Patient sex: F
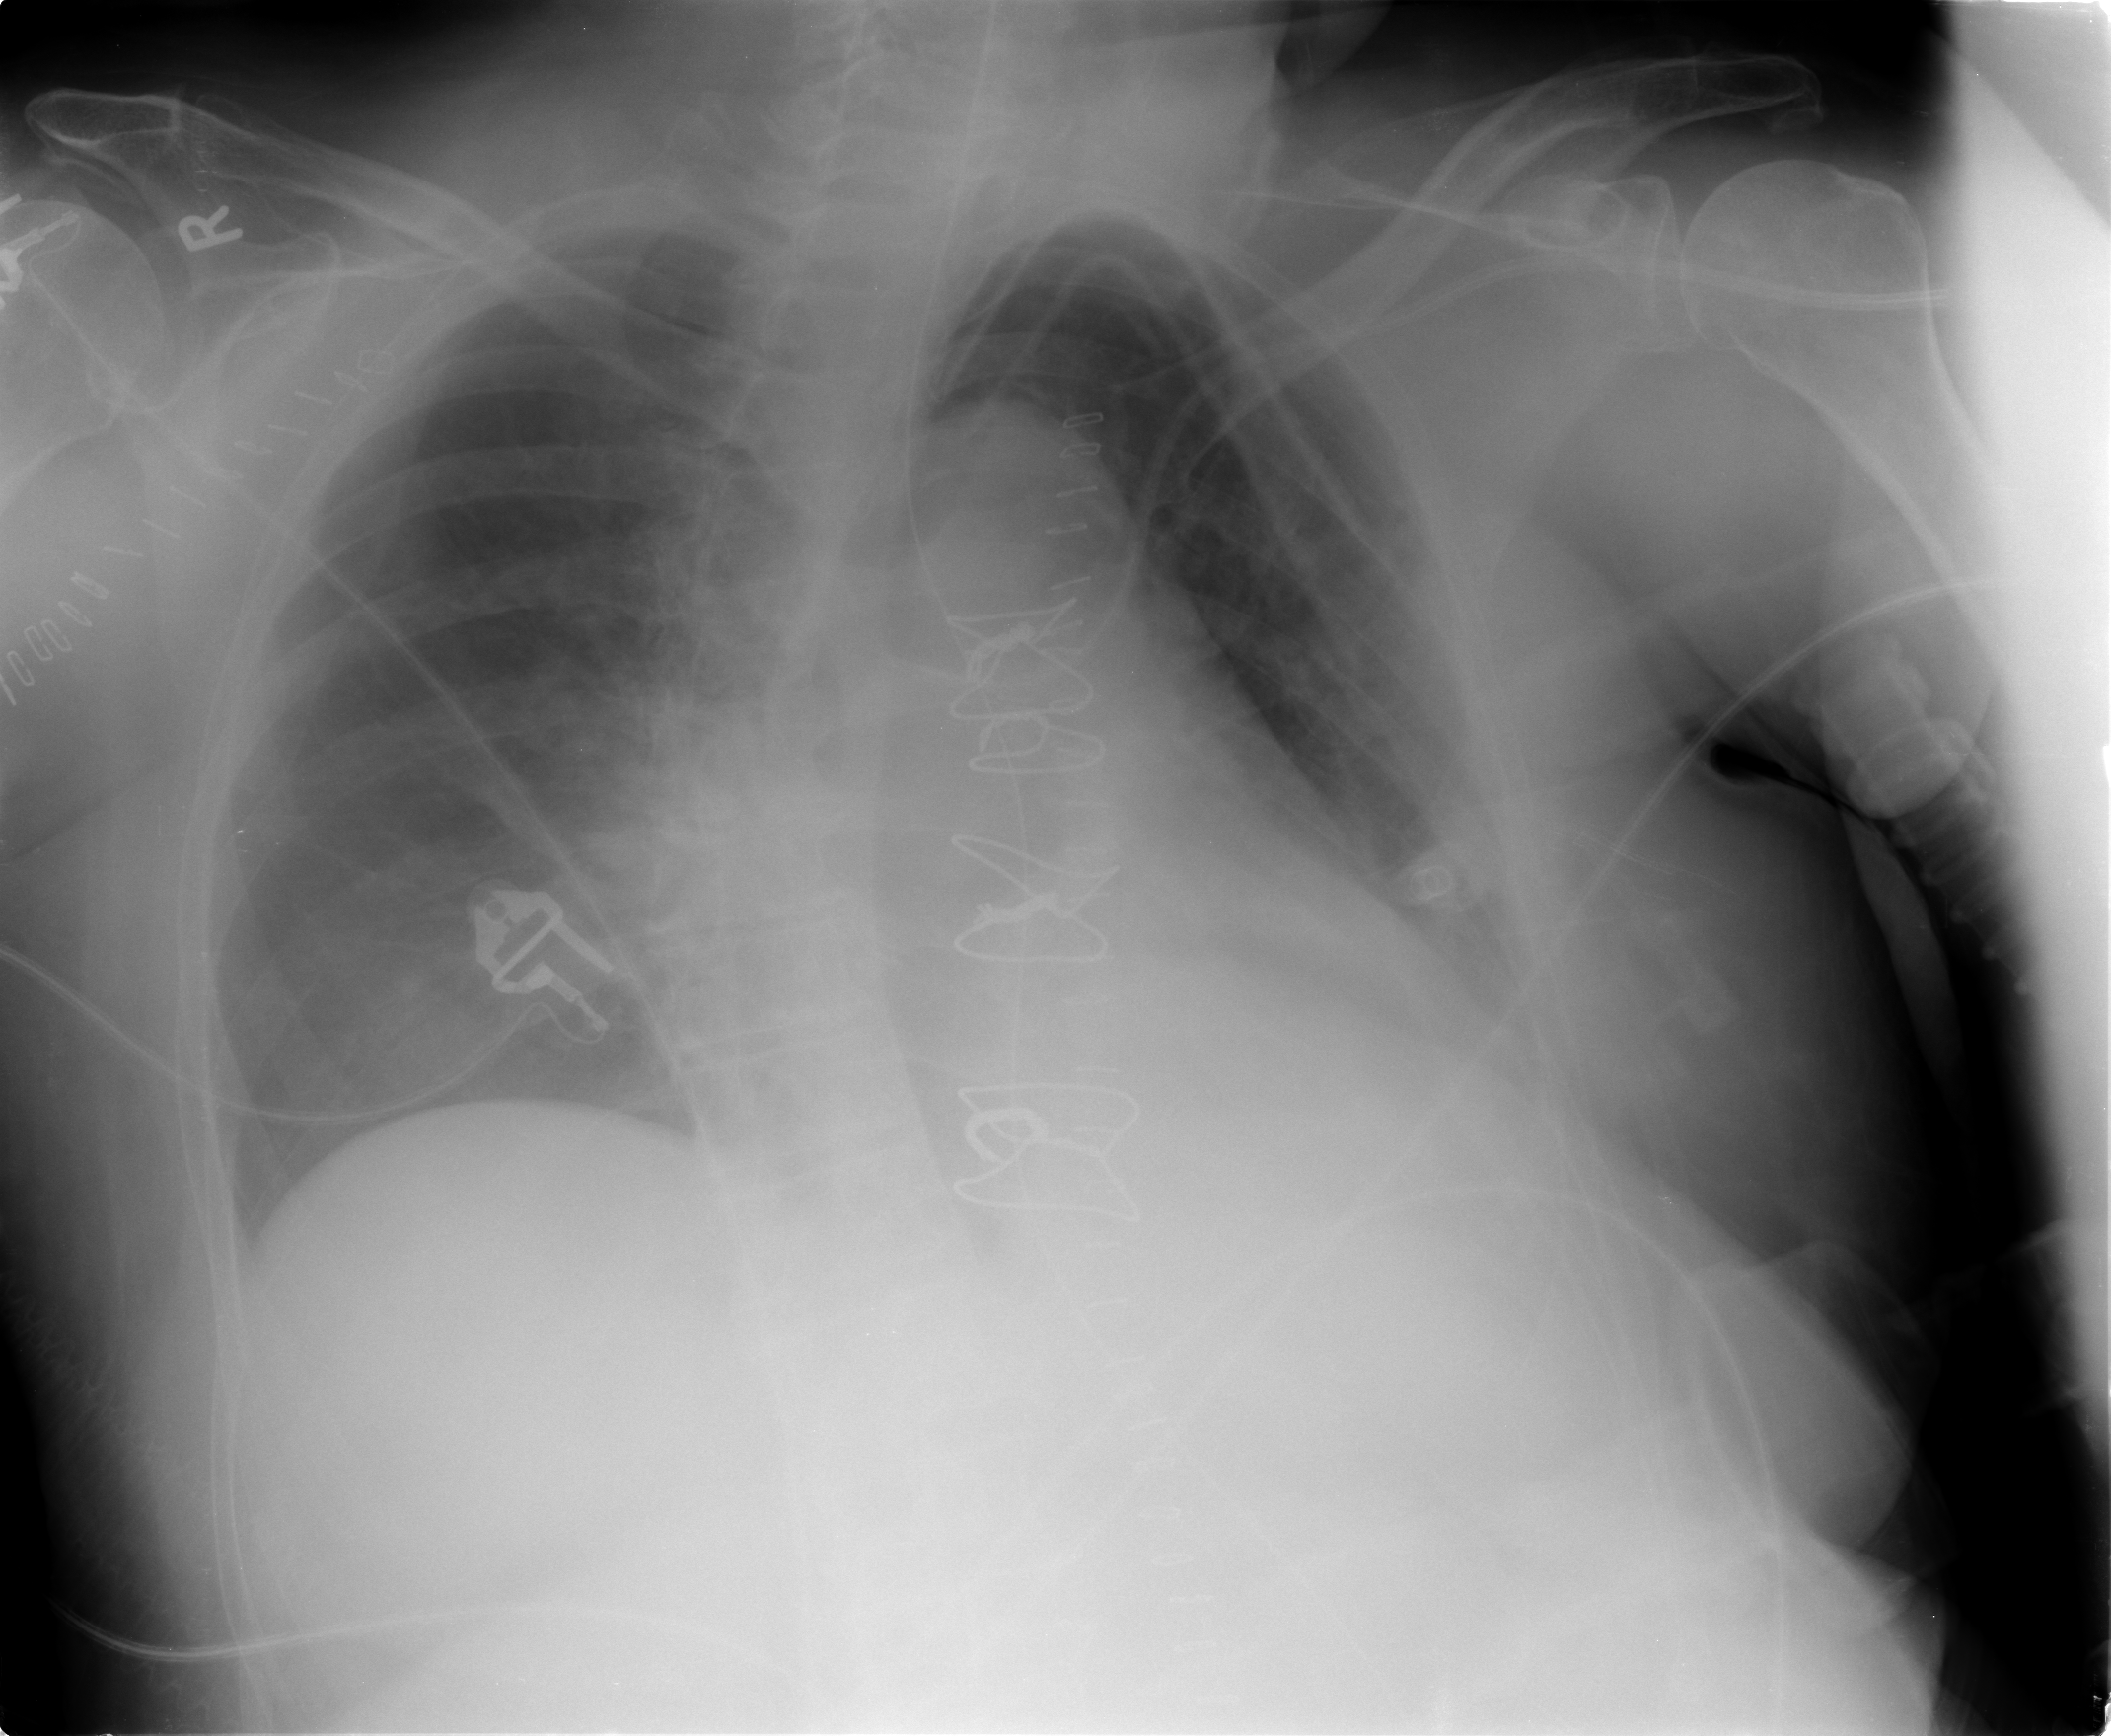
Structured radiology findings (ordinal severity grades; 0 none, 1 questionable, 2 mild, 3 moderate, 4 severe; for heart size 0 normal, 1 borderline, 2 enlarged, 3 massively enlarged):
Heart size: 2
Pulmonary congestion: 1
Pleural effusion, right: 0
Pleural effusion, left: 2
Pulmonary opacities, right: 1
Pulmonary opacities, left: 1
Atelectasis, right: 2
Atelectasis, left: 2